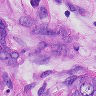
Metastatic tissue present: yes